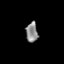
Tissue: skin
Cell type: Others
Senescence score: 0.7075
Nuclear area (px): 231
Mean DAPI intensity: 139.022